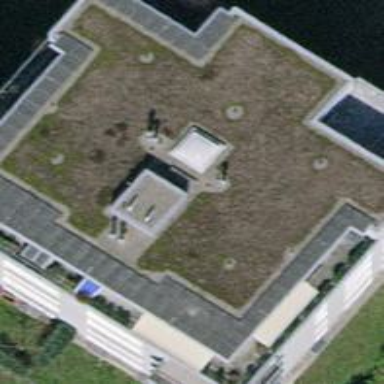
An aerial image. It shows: Modern apartment building with flat roof design.